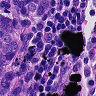
Metastatic tissue present: yes